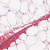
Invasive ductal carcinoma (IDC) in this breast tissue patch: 0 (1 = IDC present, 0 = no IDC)